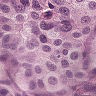
Metastatic tissue present: yes